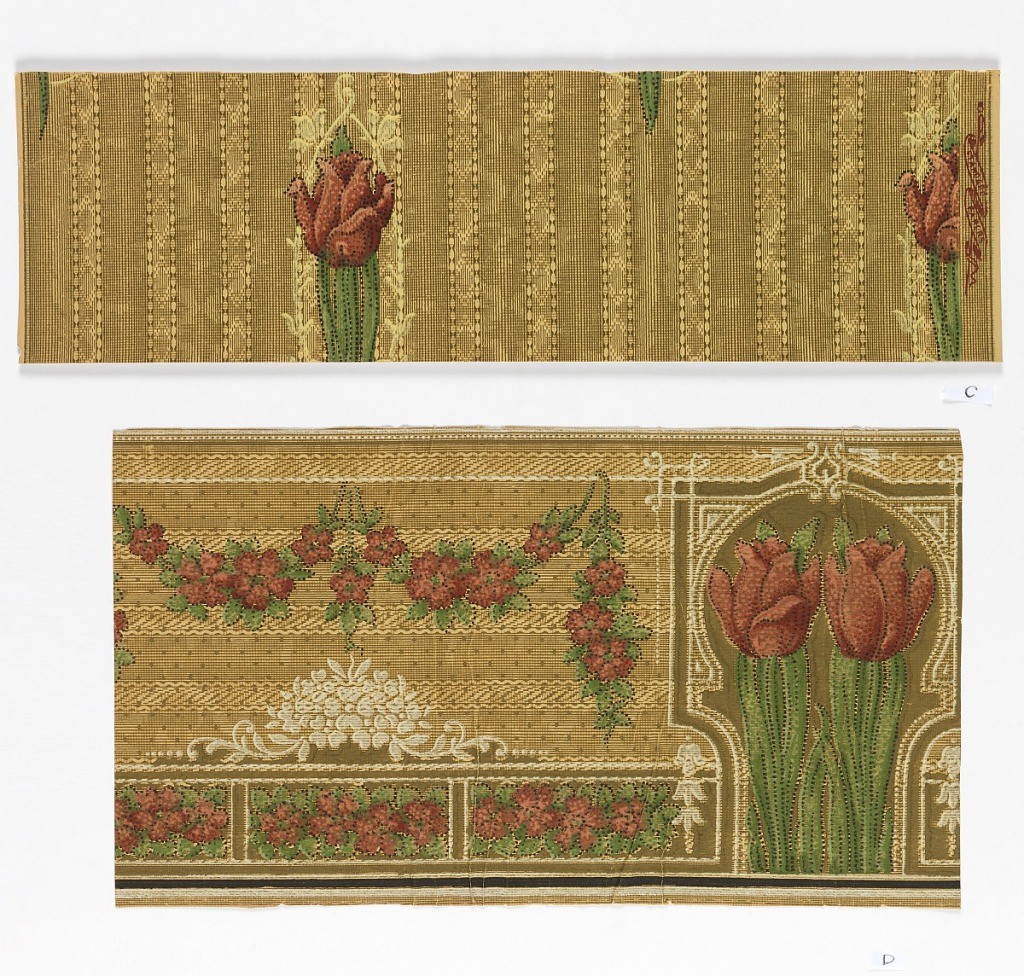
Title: Sidewall and border
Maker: Standard Wall-Paper Company, Standard Wall-Paper Company, Pittsburgh, Pennsylvania
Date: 1890–1910
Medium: Machine-printed
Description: Stylized red tulip on green stem, surrounded by light yellow lacy motif, printed on background of mottled stripe.